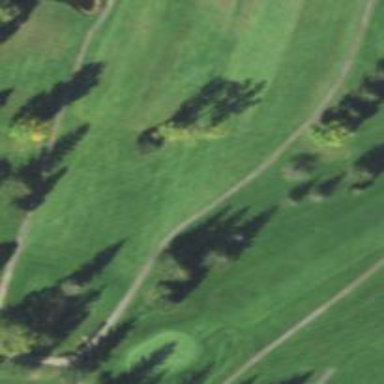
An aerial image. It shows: Scenic golf fairway.